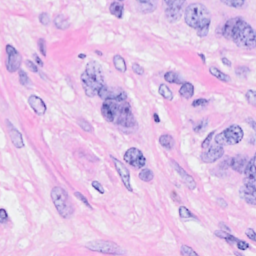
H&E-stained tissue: Breast